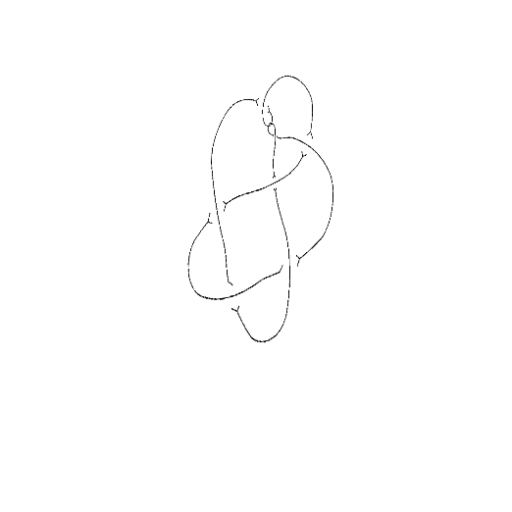
Crossing number: 9